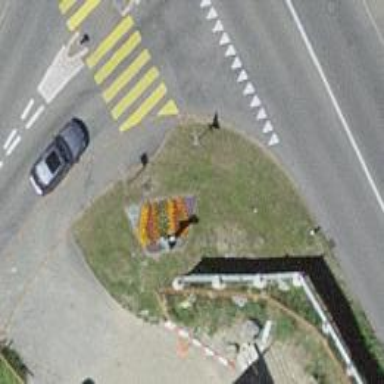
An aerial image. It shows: Historic wayside cross.